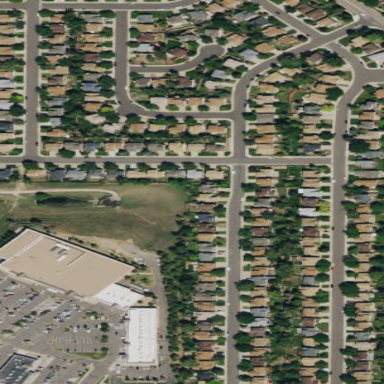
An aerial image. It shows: Single-family residential area.